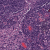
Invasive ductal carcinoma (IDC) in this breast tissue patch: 0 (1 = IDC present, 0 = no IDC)